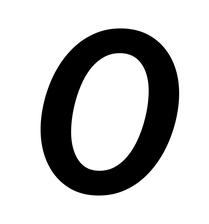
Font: InstrumentSans-Italic_SemiBold_Italic